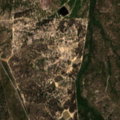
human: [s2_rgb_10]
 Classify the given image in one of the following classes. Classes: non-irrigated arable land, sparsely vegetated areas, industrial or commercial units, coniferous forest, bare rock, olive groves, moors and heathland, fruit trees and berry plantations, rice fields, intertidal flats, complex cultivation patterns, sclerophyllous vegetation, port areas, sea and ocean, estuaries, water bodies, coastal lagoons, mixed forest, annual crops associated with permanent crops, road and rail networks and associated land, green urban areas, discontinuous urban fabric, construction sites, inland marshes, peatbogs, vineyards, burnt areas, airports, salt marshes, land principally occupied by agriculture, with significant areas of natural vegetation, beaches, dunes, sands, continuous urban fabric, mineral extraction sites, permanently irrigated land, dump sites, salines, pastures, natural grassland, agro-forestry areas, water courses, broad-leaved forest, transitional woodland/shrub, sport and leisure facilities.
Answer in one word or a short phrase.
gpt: broad-leaved forest, transitional woodland/shrub